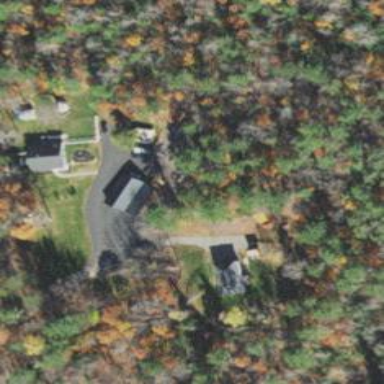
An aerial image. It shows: Driveway.